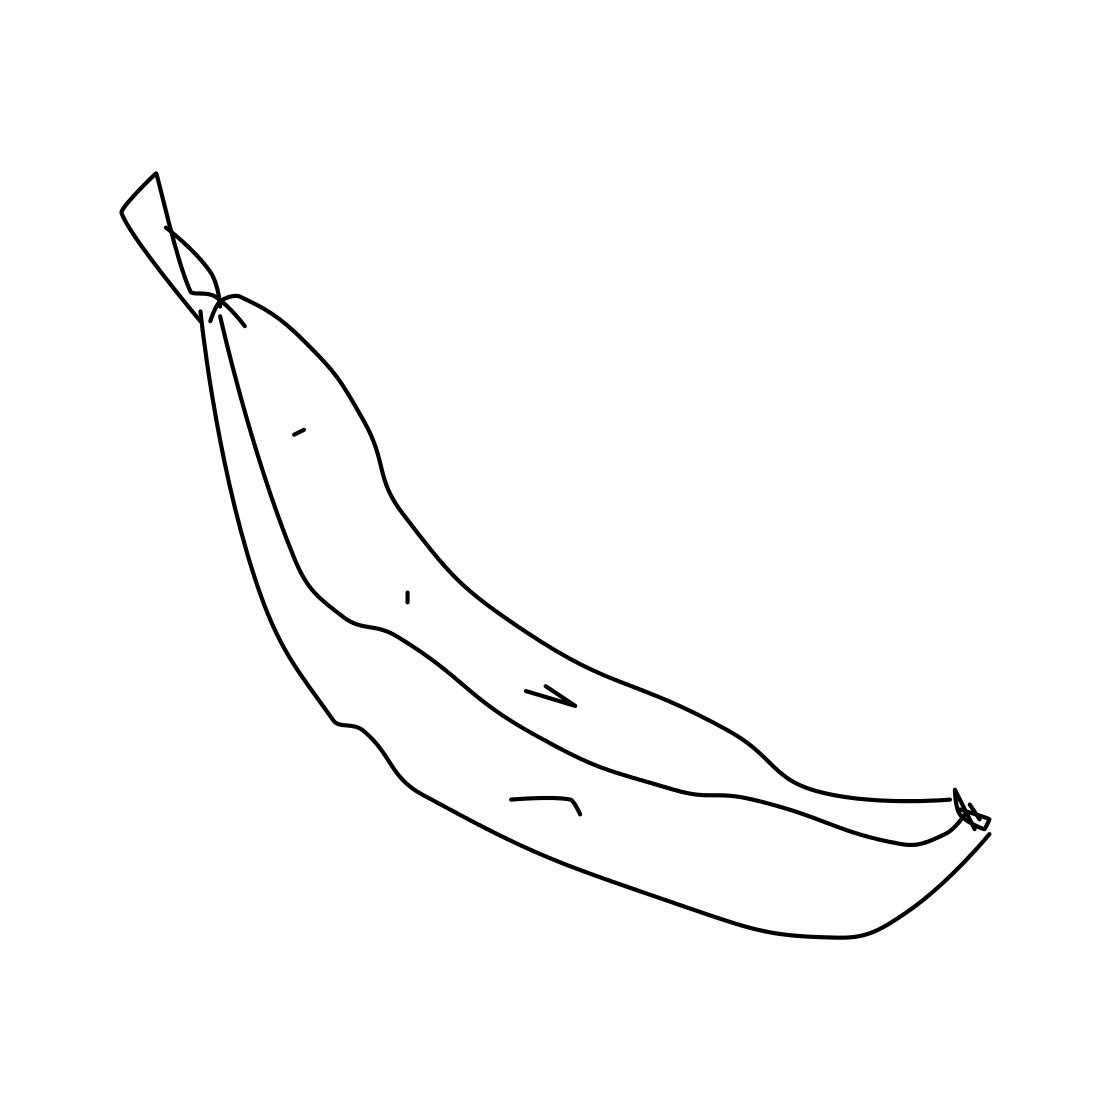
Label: banana